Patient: sex M, age 61
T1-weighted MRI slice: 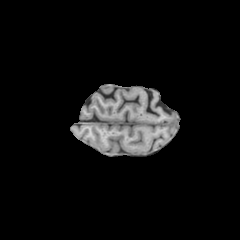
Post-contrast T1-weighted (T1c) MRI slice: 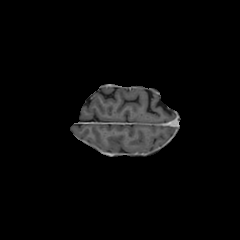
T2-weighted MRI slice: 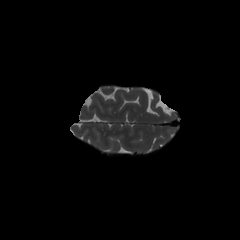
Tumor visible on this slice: no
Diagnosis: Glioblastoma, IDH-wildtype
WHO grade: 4